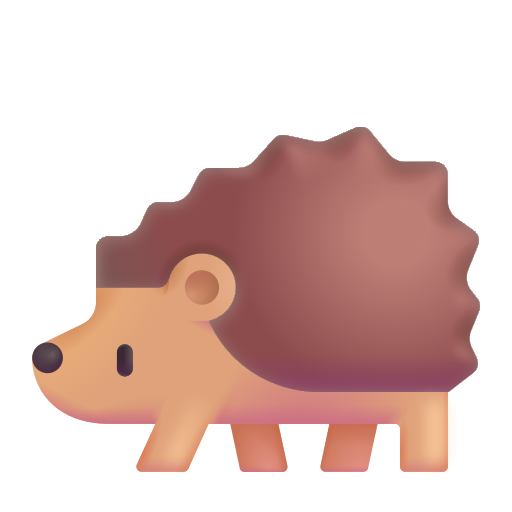
hedgehog color